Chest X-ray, AP view. Patient: 63 years old, sex M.
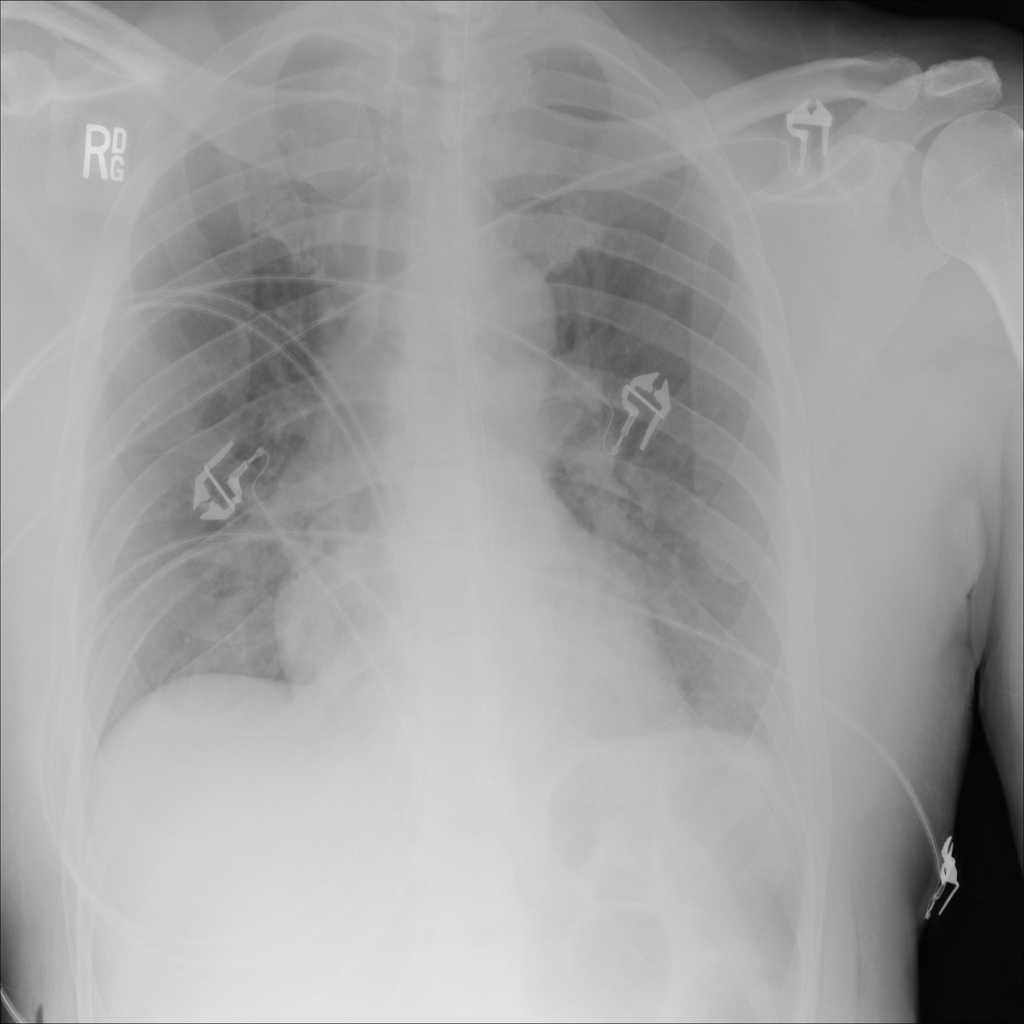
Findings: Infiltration